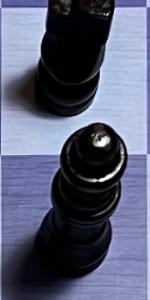
Label: Queen_Black